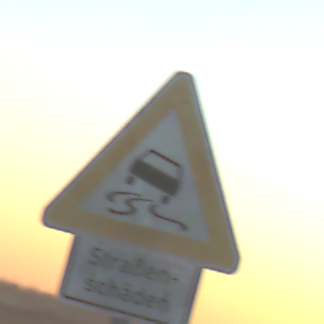
Verkehrszeichen: SchleuderOderRutschgefahr
Zusatzzeichen unten: HinweiseAufGefahrenDurchVerbaleAngabe3
Umgebung: Outdoor, Nature
Tageszeit: SunriseSunset
Wetter: Clear
Licht: Natural
Jahreszeit: NotSpecified
Kontrast: HighContrast